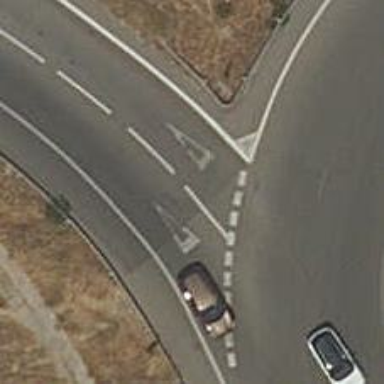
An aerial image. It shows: Road with "give way" sign.